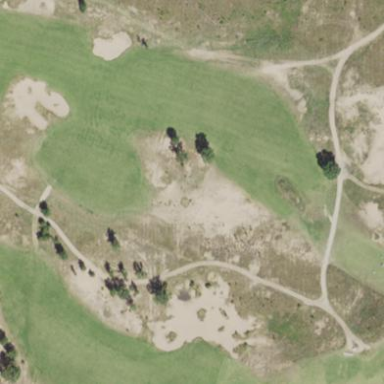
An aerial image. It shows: Golf bunker filled with natural sand.